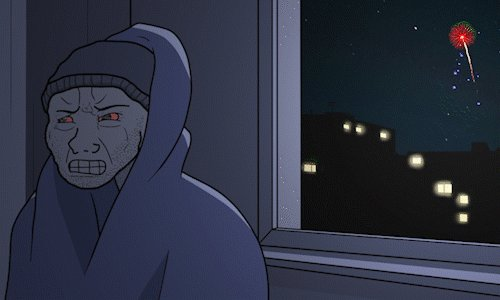
Label: 5_Wojak_with_Background